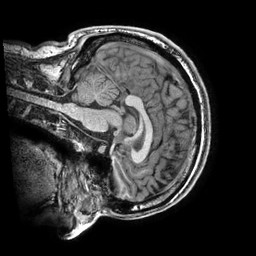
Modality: T1w
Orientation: sagittal
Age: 24
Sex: male
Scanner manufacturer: ge
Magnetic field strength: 3 T
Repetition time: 0.008756 s
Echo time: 0.003776 s